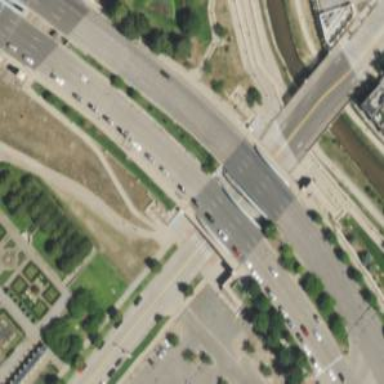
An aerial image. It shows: Secondary road crossing bridge.